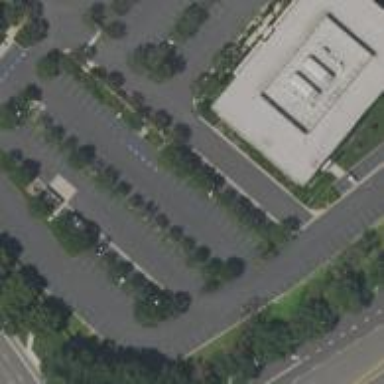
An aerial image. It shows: Commercial building.